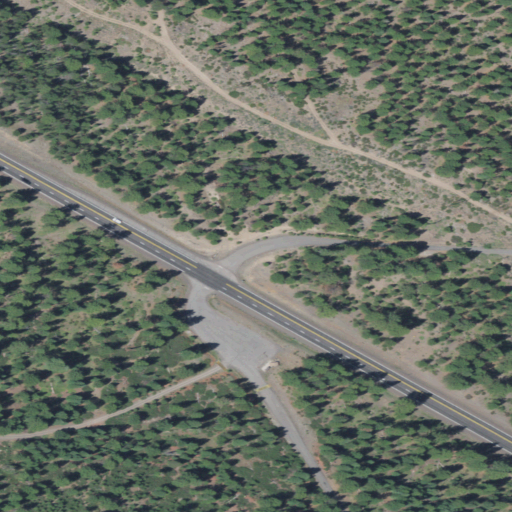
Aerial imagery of gap in Oregon named Quartz Mountain Pass containing evergreen forest, open development, low intensity development, and medium intensity development